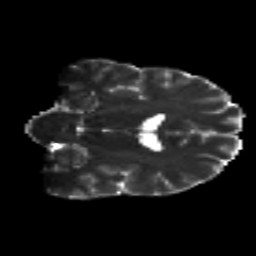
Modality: T2w
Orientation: coronal
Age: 28
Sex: male
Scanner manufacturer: siemens
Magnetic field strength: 3 T
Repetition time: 8.8 s
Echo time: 0.085 s